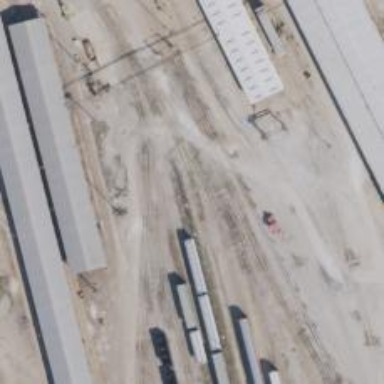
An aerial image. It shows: Railway yard used for servicing trains.